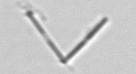
Label: Nanoneis